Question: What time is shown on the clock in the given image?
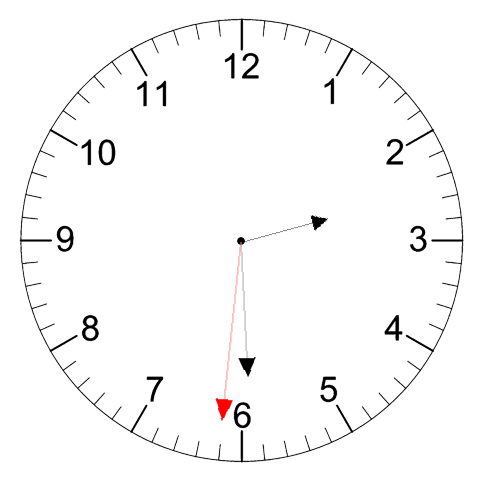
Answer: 02:29:31